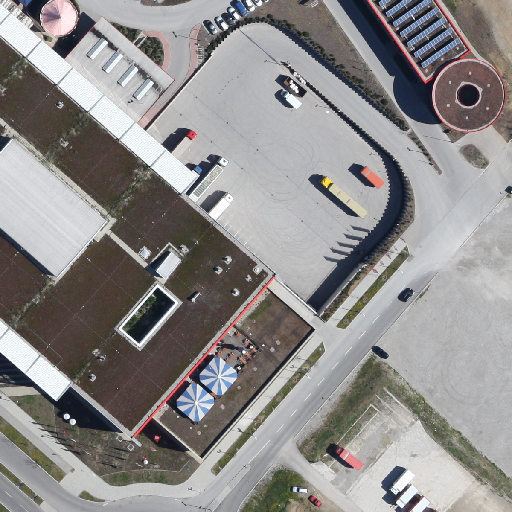
Referring expression: truck